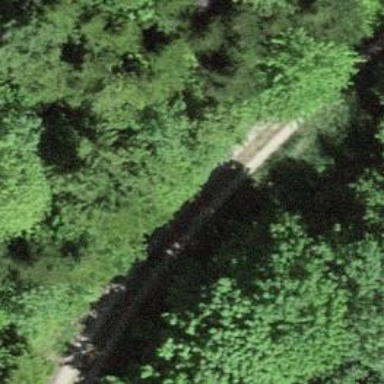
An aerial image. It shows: Track with grade2 tracktype.